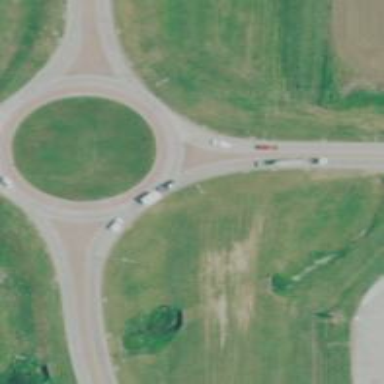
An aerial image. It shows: Roundabout on trunk highway.